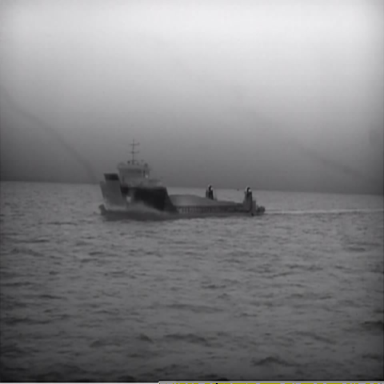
There is a liner in the infrared image.